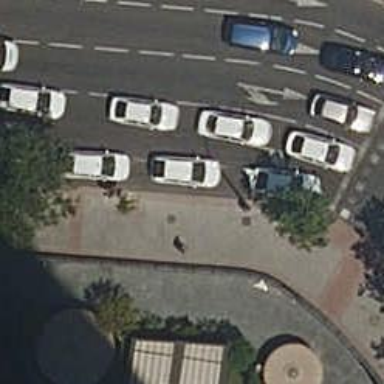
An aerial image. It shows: Taxi stand.